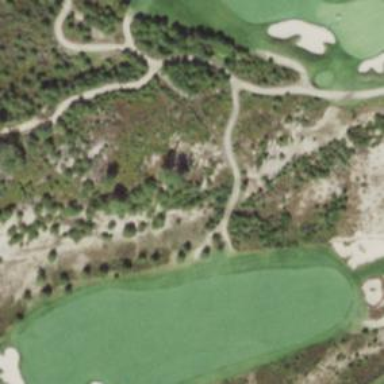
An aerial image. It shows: Path designated for golf carts.